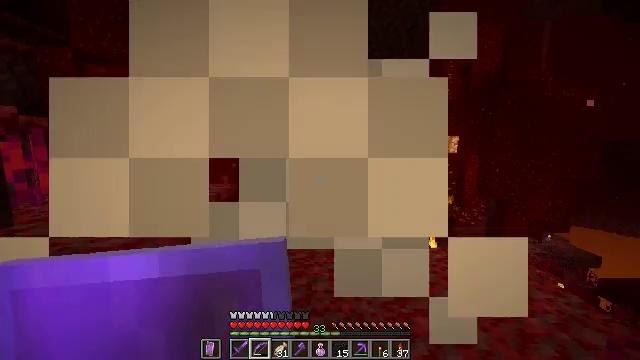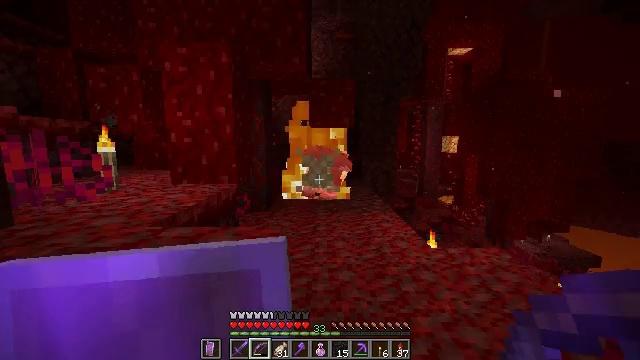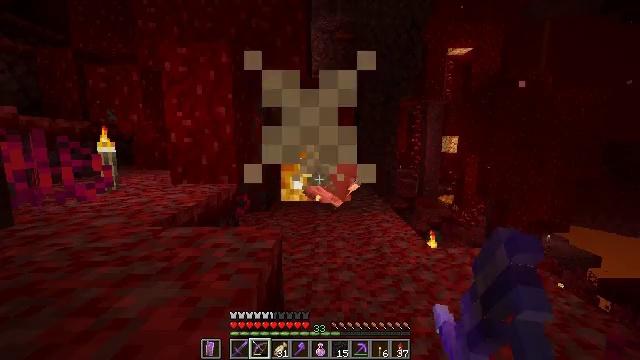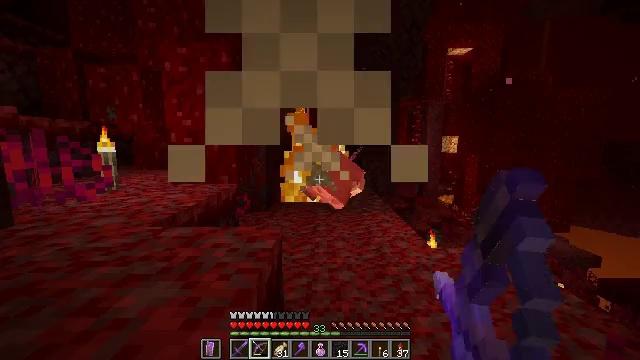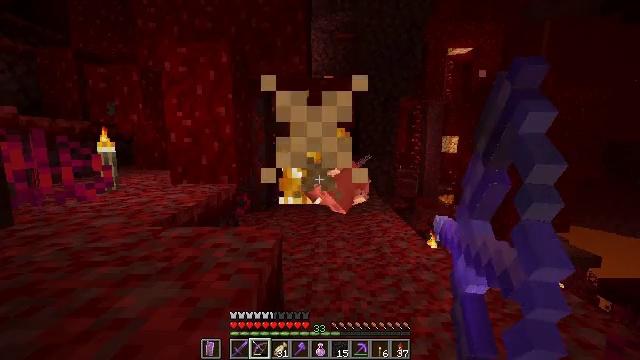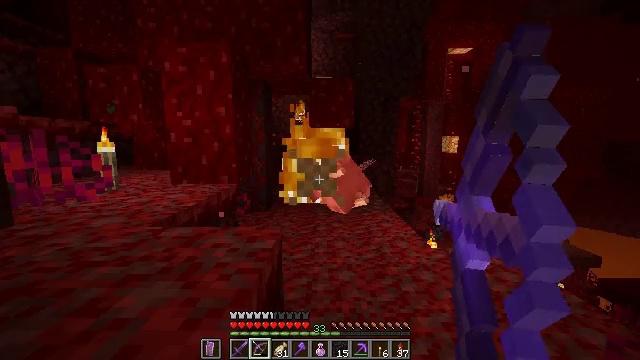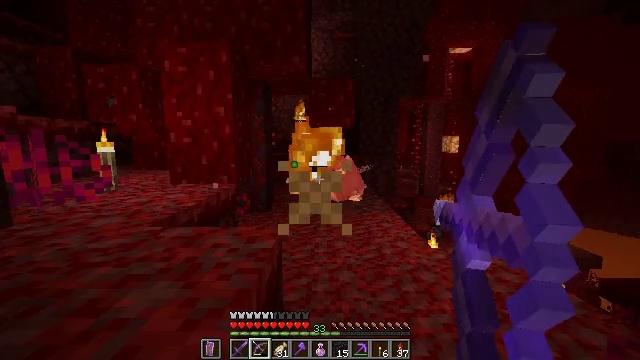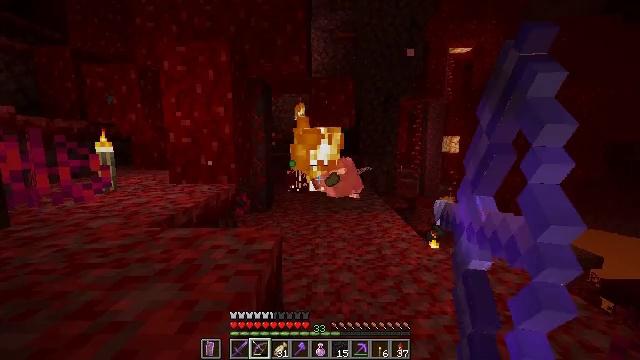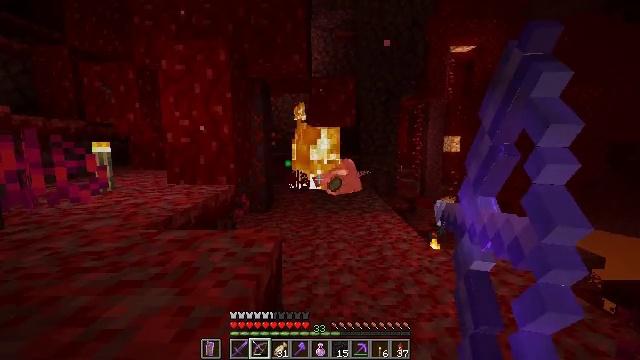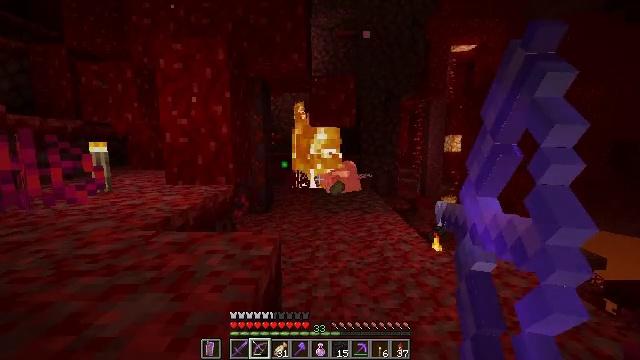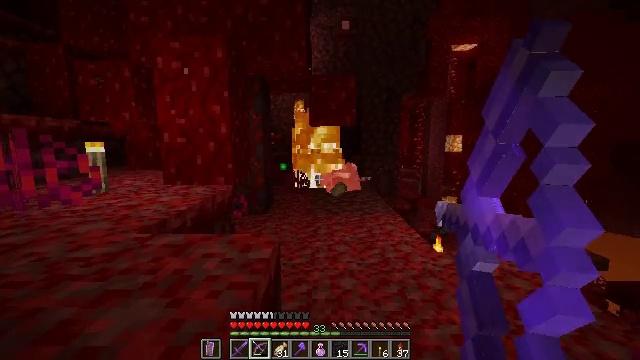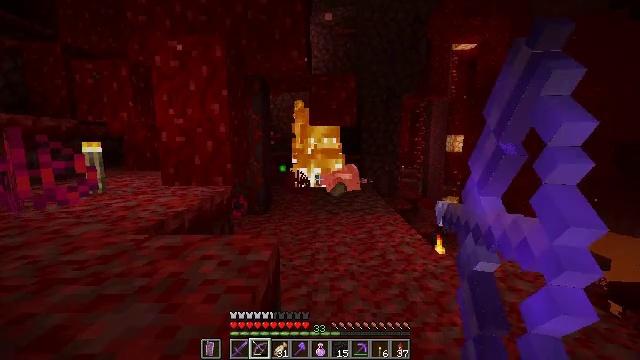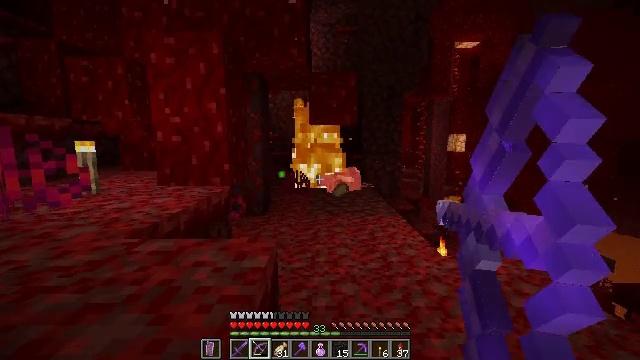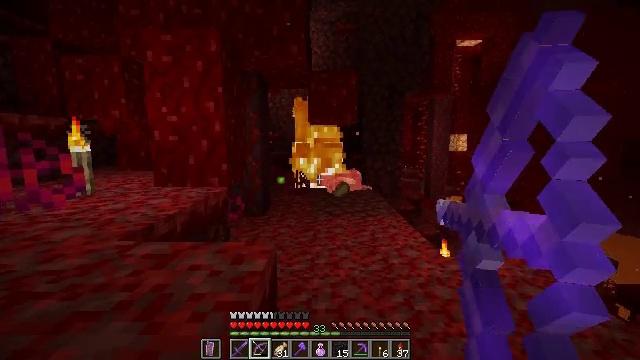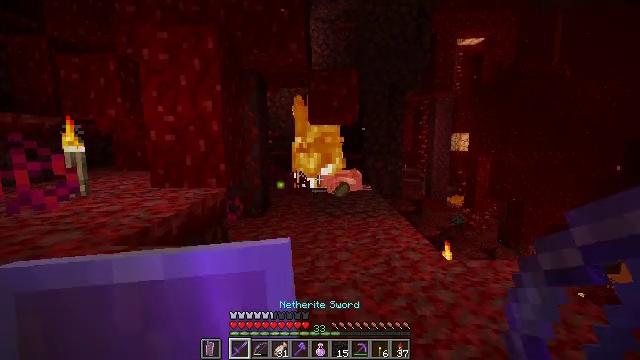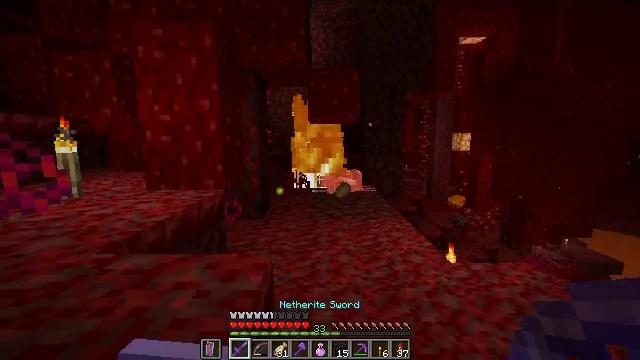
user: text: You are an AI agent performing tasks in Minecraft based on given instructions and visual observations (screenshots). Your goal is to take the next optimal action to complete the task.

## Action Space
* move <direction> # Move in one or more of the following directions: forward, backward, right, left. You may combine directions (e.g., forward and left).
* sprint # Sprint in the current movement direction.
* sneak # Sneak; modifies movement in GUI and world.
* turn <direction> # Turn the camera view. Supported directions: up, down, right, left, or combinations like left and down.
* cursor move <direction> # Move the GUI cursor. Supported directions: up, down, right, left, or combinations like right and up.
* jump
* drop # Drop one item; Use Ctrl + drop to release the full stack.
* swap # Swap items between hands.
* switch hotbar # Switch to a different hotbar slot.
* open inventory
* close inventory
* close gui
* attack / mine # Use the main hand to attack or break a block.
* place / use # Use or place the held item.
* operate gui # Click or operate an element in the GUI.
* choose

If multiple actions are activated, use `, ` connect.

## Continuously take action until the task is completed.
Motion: motion action
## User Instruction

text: Gather warped fungus in the Nether.
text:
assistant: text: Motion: use / place
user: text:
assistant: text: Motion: use / place
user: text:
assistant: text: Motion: use / place
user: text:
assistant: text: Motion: use / place
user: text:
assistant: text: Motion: use / place
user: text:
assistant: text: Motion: use / place
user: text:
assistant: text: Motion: move forward, use / place
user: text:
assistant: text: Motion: move forward, use / place
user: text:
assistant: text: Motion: move forward, use / place
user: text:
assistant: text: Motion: move forward, use / place
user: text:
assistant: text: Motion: move forward, use / place
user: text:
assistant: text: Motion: move forward, use / place
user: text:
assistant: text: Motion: move forward, use / place
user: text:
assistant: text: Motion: move forward, use / place
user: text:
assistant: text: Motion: move forward, use / place
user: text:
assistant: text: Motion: move forward, use / place
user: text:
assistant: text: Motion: move forward, use / place
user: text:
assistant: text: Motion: move forward
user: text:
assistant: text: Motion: move forward
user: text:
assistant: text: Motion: move forward, turn left
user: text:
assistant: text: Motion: move forward, turn left and up
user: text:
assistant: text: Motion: move forward and move right, turn left and up
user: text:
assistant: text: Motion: move forward and move right, turn left and up
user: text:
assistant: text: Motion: move forward and move right, turn left
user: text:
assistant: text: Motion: move forward and move right, turn left
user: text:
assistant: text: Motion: move forward
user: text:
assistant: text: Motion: no_op
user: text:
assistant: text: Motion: no_op
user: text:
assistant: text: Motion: no_op
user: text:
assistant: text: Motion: no_op